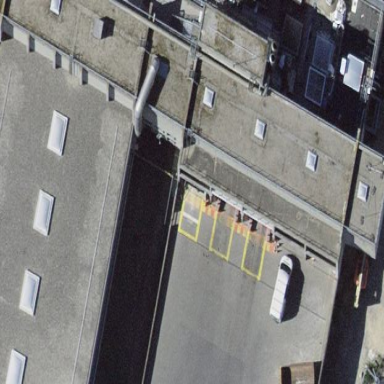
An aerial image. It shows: Industrial building.